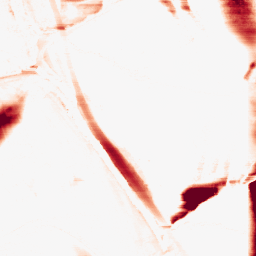
Category: morphological
Decomposition family: morphological_rect
Decomposition parameters: operation: opening
width: 50
height: 3
Upsampling method: quintic
Upsampling parameters: scale: 4
Upsampling scale: 4